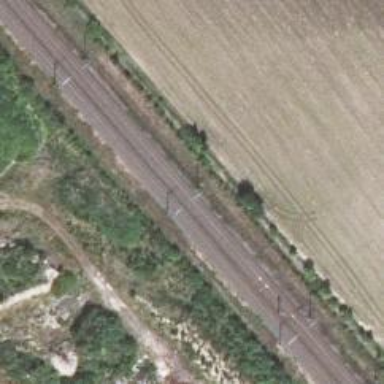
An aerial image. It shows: Electrified rail siding with contact line.